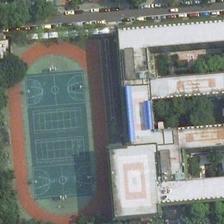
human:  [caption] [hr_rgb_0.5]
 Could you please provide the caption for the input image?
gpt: a large building and some green trees are around a playground .

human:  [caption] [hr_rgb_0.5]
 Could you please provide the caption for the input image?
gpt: a playground with two basketball fields in it is surrounded by some green trees and a large building .

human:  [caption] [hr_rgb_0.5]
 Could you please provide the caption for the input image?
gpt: this distinctive building is integrated with lush plants while there is a playgound made up of basketball and tennis courts aside .

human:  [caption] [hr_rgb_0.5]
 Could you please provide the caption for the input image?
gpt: a playground and a large building are surrounded by green plants and a road .

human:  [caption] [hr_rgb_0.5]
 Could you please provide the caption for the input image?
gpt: a playground and a large building are surrounded by green plants and a road .